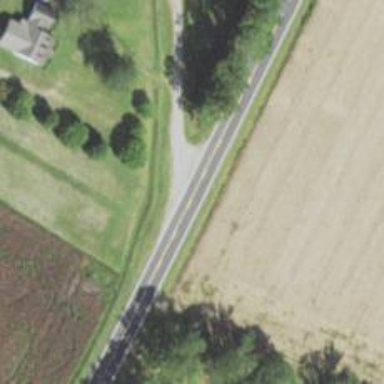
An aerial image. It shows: Asphalt road classified as primary highway.